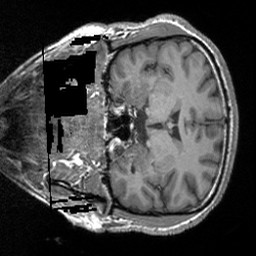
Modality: T1w
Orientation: coronal
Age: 27
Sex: male
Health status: healthy
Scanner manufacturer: siemens
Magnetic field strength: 3 T
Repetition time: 1.9 s
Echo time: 0.00252 s